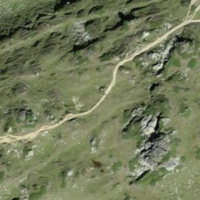
EUNIS habitat code: 26
Species observed at this site:
Milvus milvus
Anthus spinoletta